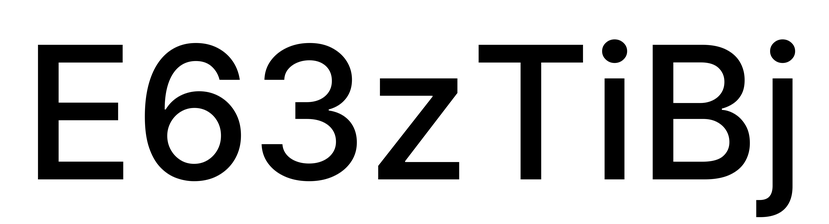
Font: Inter_Medium